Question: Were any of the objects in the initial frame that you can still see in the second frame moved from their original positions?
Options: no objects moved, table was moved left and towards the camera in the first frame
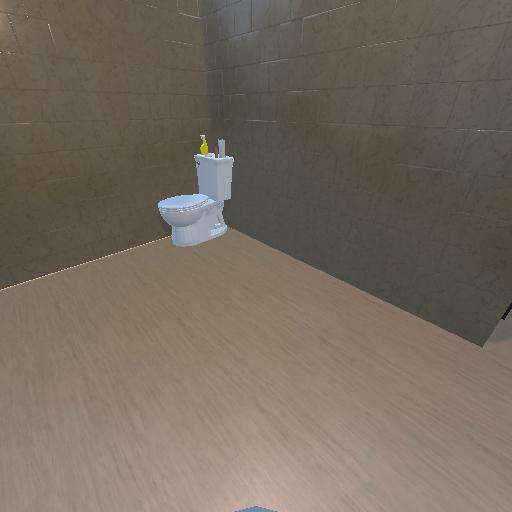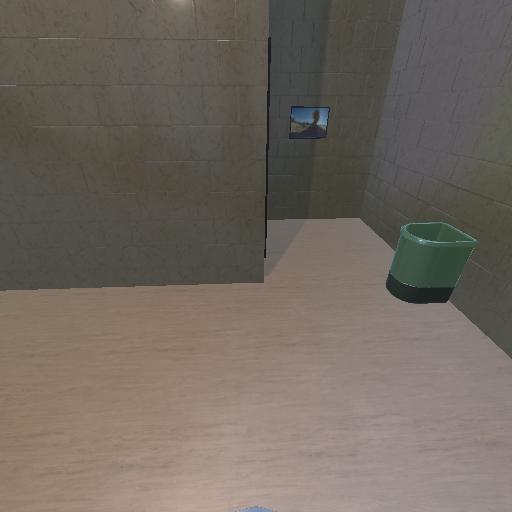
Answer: no objects moved